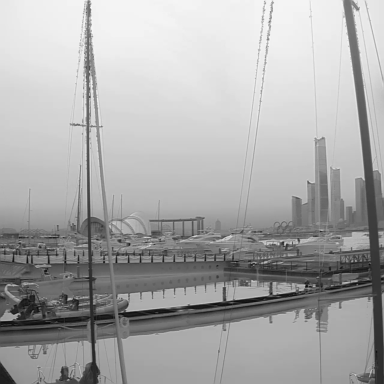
There are three canoes in the infrared image.